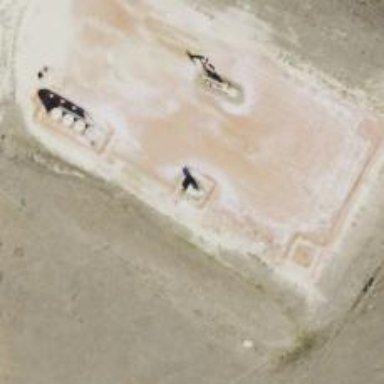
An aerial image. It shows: Storage tank with man-made structure.